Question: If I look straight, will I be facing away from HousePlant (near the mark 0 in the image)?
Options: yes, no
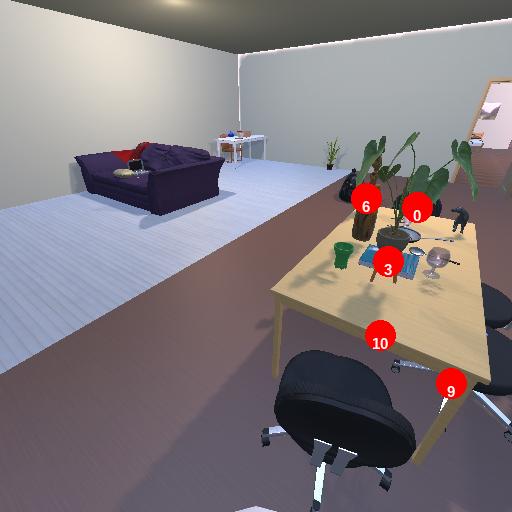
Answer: yes